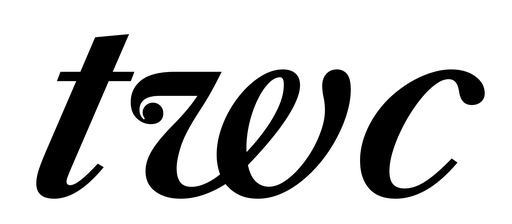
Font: LibreCaslonText-Italic_SemiBold_Italic